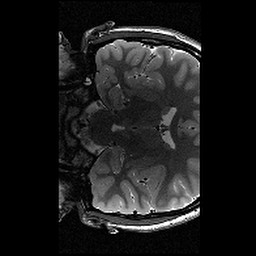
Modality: T2w
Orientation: coronal
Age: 11
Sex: female
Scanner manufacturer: siemens
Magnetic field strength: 3 T
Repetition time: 9.23 s
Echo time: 0.067 s